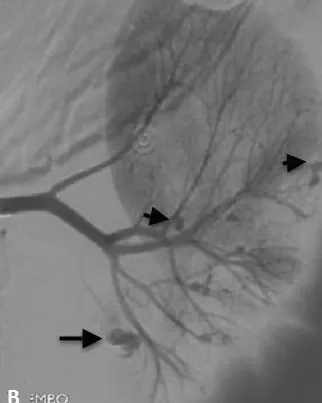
Renal angiography demonstrates multiple microaneurysms originating from the right.
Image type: radiology (x_ray)